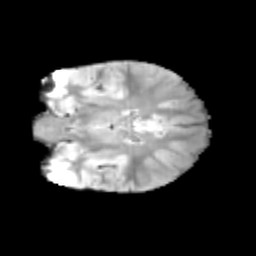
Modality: T2w
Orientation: coronal
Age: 9
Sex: male
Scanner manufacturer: siemens
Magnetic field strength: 3 T
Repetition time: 3.8 s
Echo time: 0.07 s